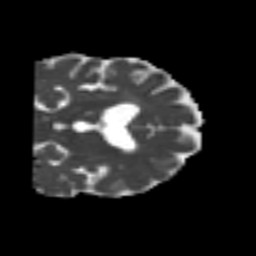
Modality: MD
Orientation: coronal
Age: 59
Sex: male
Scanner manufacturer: siemens
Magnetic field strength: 3 T
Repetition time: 4.987 s
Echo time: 0.0792 s